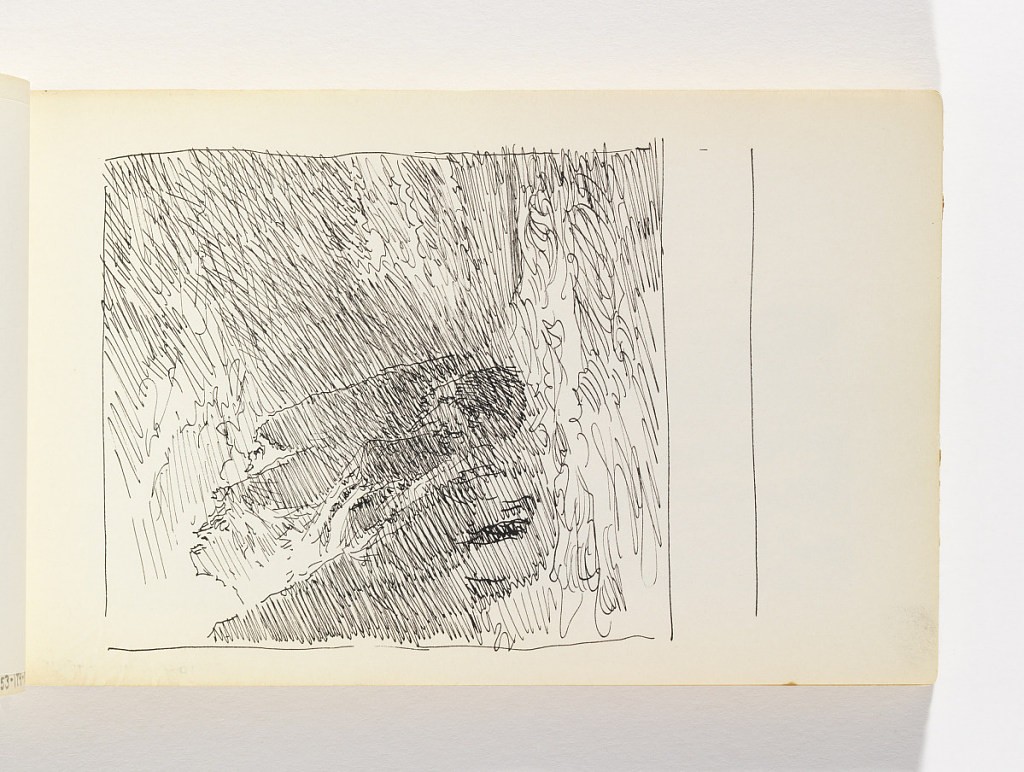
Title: Quick Sketch of Cliffs and Waves
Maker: William Trost Richards, American, 1833–1905
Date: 1890–1900
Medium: Pen and black ink on off-white wove paper
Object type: Sketchbook folio
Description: Quick sketch of ocean with tall cliffs at left.